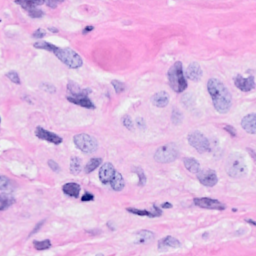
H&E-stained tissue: Breast